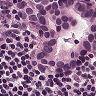
Metastatic tissue present: yes